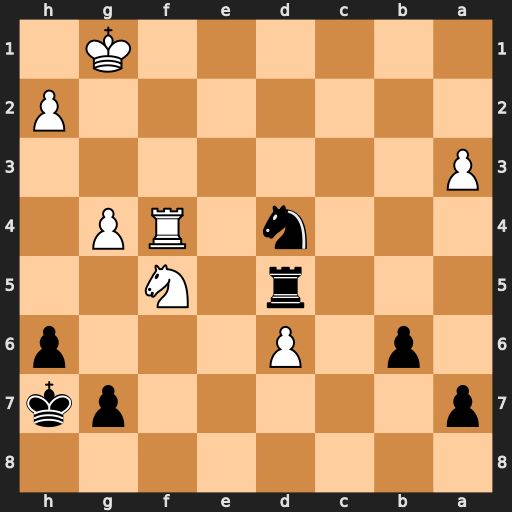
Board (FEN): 8/p5pk/1p1P3p/3r1N2/3n1RP1/P7/7P/6K1
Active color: b
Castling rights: -
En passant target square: -
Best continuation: Ne2+ Kf2 Nxf4